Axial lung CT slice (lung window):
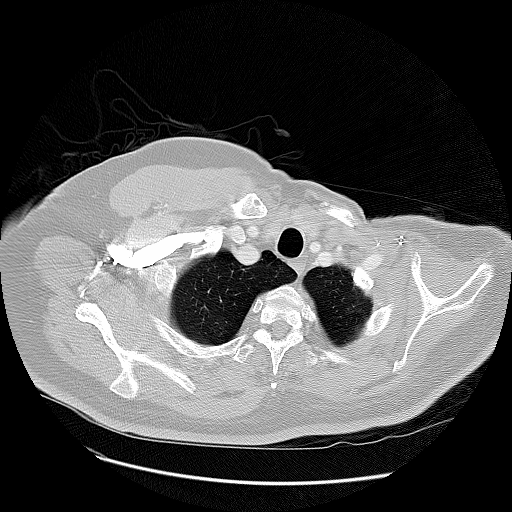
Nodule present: no